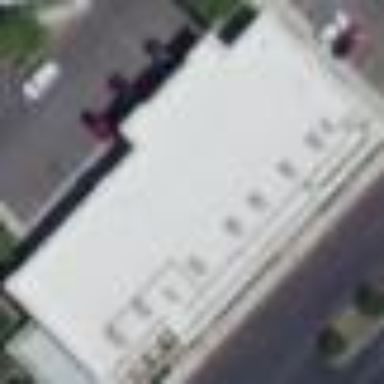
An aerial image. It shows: Building.